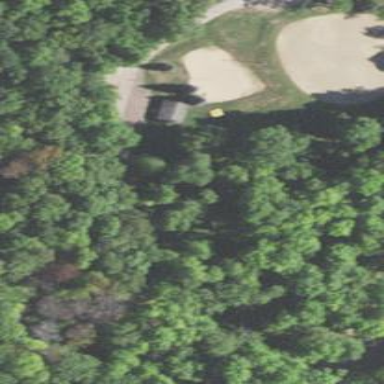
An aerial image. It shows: Disc golf tee.